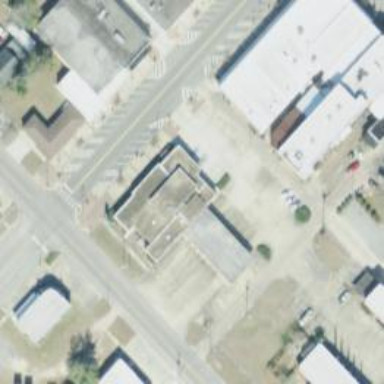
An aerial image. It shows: Bank building.